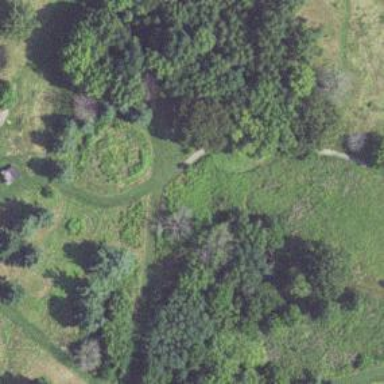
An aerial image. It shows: Path used for both walking and golf.